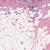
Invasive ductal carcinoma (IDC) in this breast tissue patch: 0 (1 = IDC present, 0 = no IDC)